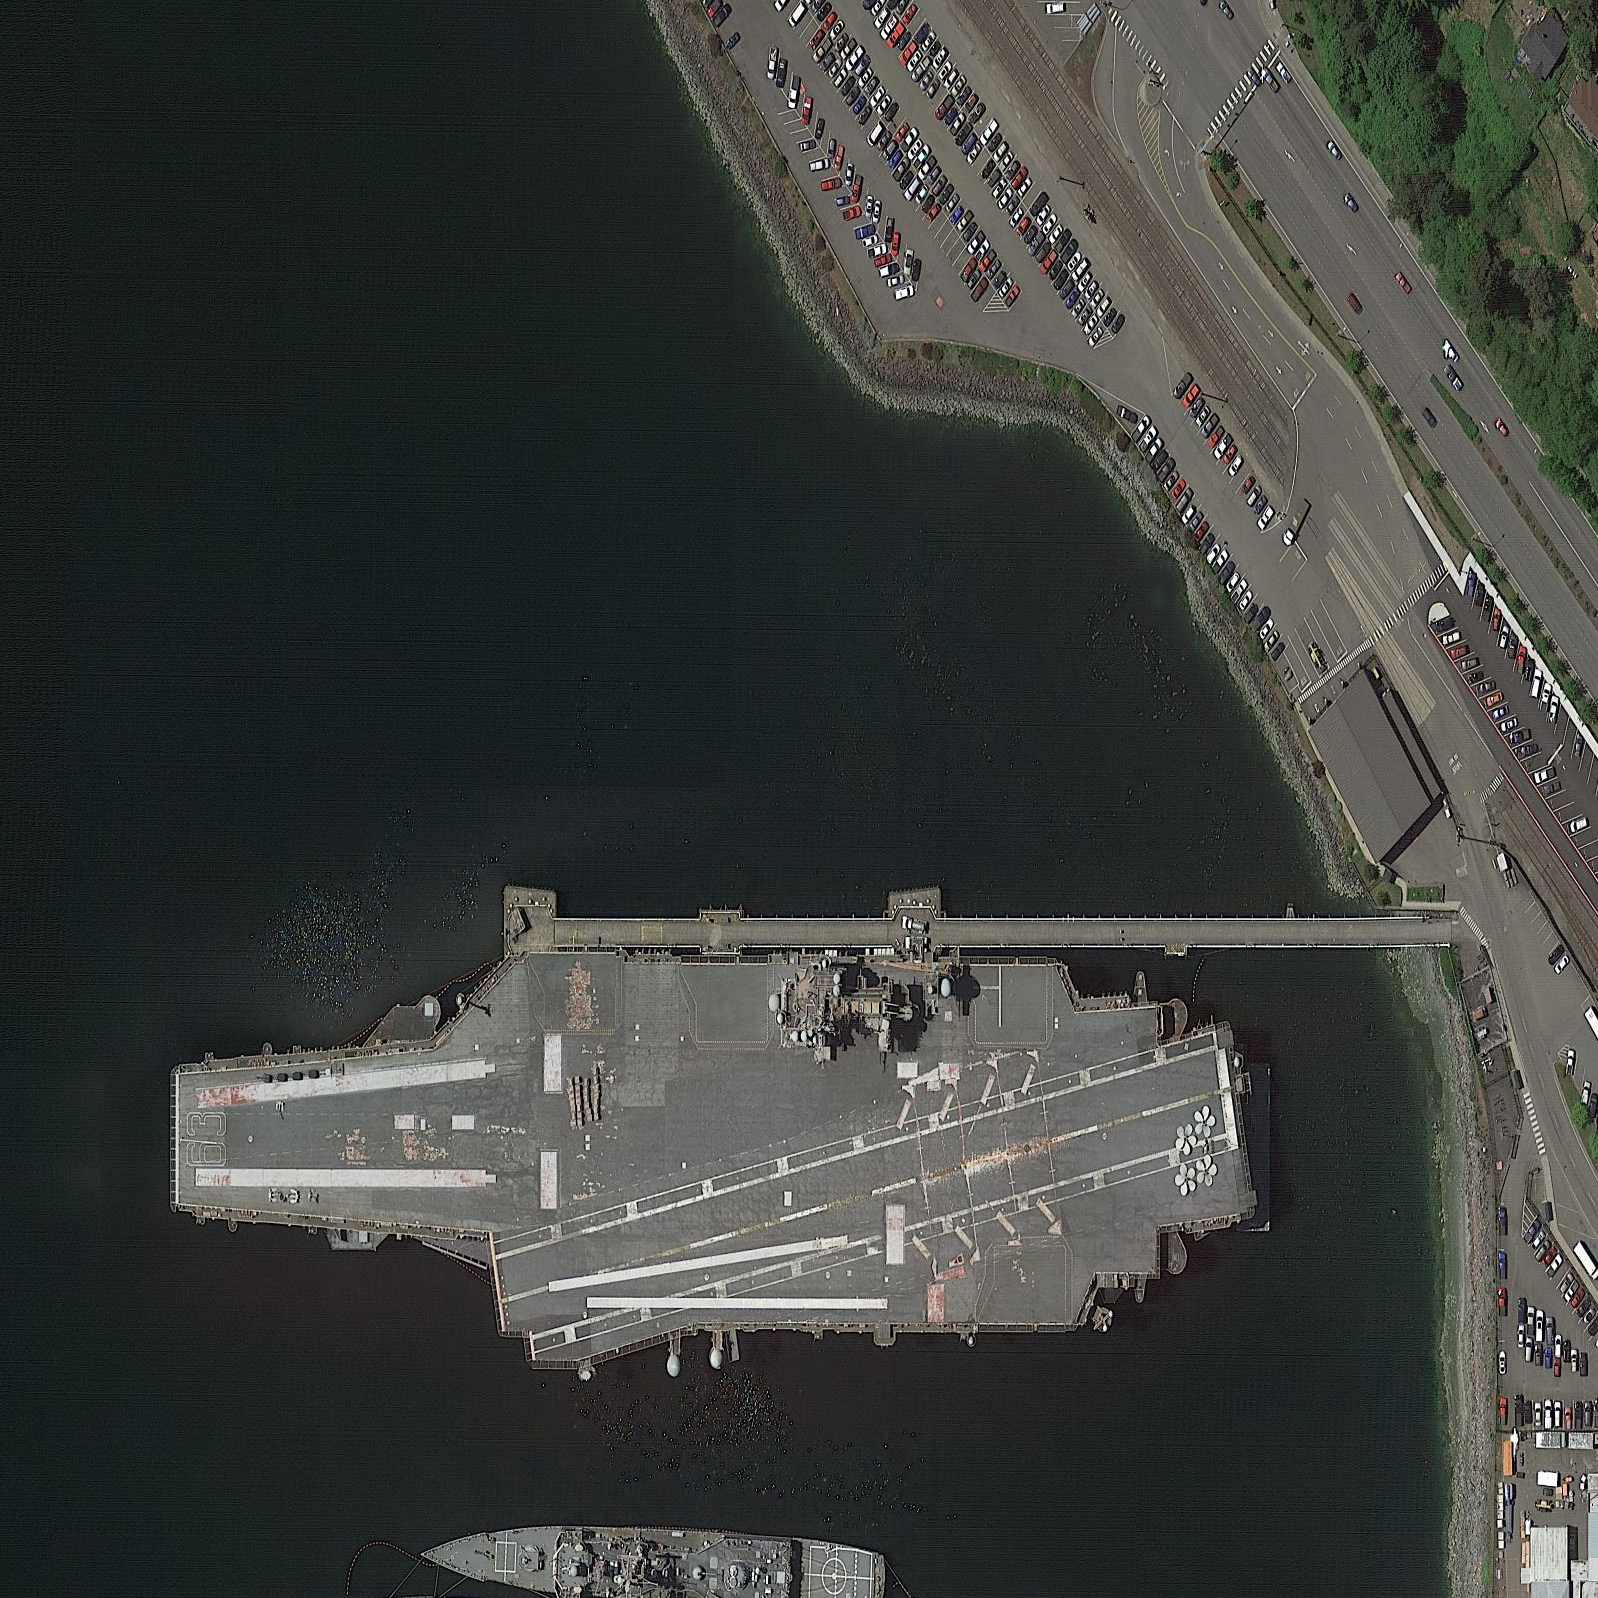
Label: KittyHawk-class_aircraft_carrier